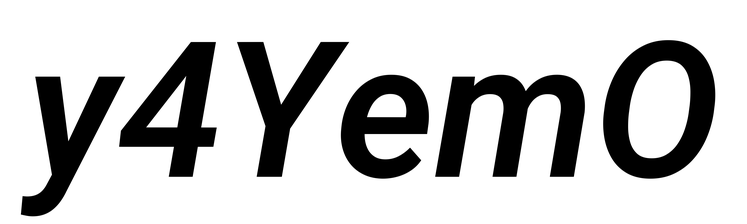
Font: Roboto-Italic_SemiBold_Italic